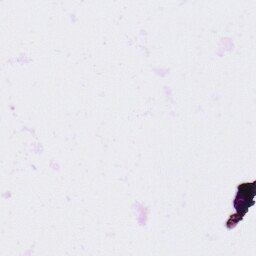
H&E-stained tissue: Ovarian